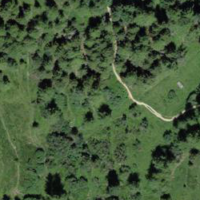
EUNIS habitat code: 43
Species observed at this site:
Oxalis acetosella